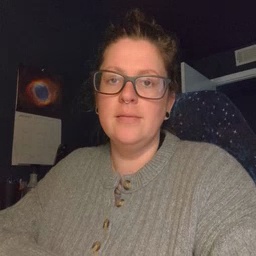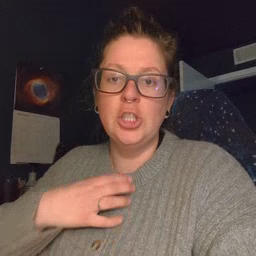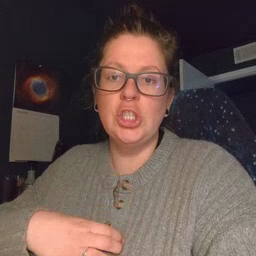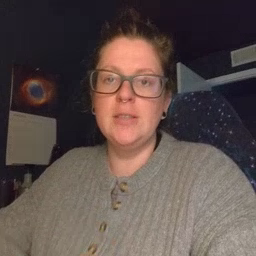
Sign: hungry